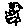
Label: line